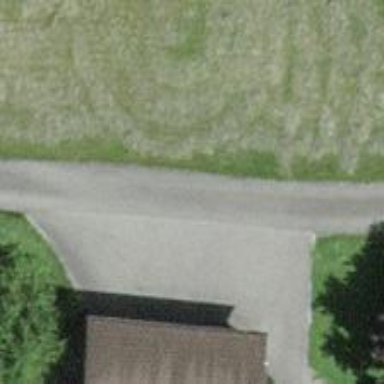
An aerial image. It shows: Asphalt road designated for service vehicles.